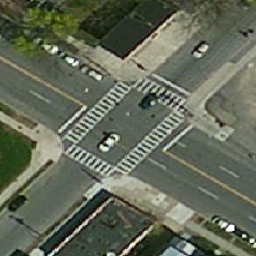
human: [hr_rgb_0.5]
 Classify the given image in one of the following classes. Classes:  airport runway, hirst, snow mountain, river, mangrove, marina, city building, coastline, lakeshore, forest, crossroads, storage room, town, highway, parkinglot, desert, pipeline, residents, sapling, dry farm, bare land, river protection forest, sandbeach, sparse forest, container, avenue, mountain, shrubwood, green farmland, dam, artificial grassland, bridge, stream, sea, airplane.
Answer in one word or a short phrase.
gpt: crossroads